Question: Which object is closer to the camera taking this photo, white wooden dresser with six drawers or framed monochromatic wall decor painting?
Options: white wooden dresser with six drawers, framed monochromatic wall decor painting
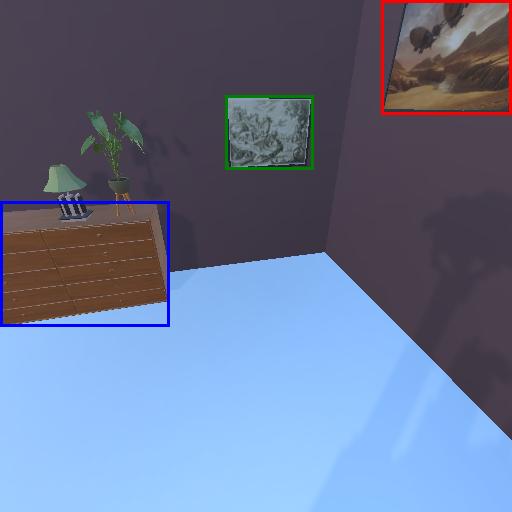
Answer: white wooden dresser with six drawers